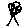
Label: tree